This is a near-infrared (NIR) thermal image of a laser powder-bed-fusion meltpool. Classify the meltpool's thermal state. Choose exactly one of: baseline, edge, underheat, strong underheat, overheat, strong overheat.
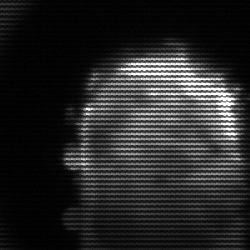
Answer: baseline